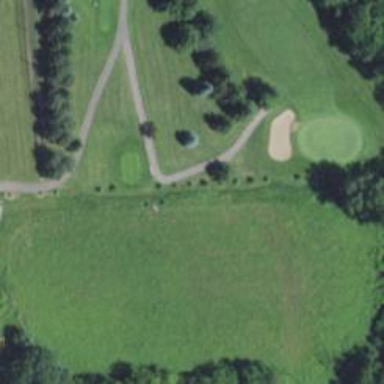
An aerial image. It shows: Path used for both walking and golf.